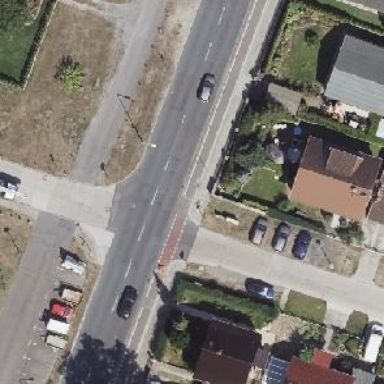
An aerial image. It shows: Road with "give way" sign.